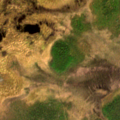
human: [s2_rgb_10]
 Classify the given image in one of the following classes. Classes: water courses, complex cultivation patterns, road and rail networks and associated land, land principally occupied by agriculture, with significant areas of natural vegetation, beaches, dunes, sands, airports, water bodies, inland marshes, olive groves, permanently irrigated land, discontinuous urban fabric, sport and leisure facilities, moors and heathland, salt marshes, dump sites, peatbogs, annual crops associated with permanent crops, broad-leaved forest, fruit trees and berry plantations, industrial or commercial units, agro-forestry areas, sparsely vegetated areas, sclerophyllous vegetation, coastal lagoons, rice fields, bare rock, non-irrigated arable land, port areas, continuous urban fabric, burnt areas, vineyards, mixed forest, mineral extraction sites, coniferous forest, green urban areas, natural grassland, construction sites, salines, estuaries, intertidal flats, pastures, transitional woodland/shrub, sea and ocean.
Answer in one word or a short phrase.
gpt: mixed forest, peatbogs